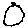
Label: moon